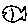
Label: fish